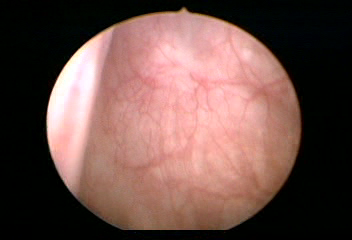
Modality: WLC
Class: Normal mucosa
Bladder cancer association: No